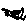
Label: cat